Question: How can I make a histogram in which all bars add up to 1 and add a density layer above that fits?
'''
set.seed(1234)
df <- data.frame(
sex=factor(rep(c("F", "M"), each=200)),
weight=round(c(rnorm(200, mean=55, sd=5),
rnorm(200, mean=65, sd=5)))
)
'''
(taken from: <URL>
'''
ggplot(df, aes(x=weight, color=sex, fill=sex)) +
geom_histogram(aes(y=..density..), alpha=0.5,
position="identity")+
geom_density(alpha=.2)
'''
but when I change 'aes(y=..density..)' to 'aes(y=..scaled..)' I get an error.
If I use this example with my (big) data the density goes up to 120.
So basically this:

with a different y-axis. (so that all bars of one type add up to 1)
I am not sure if it is statistically legit to use geom_smooth?
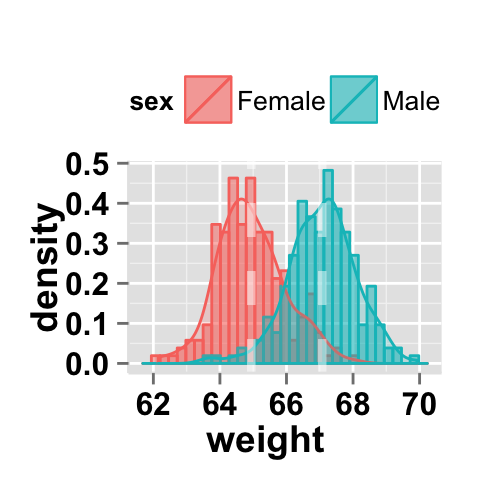
Answer: Try using 'y = ..density../sum(..density..)':
'''
set.seed(1234)
df <- data.frame(
sex=factor(rep(c("F", "M"), each=200)),
weight=round(c(rnorm(200, mean=55, sd=5),
rnorm(200, mean=65, sd=5)))
)
library(ggplot2)
ggplot(df, aes(x=weight, color=sex, fill=sex)) +
geom_histogram(aes(y=..density../sum(..density..)), alpha=0.5,
position="identity")+
geom_density(alpha=.2)
'''